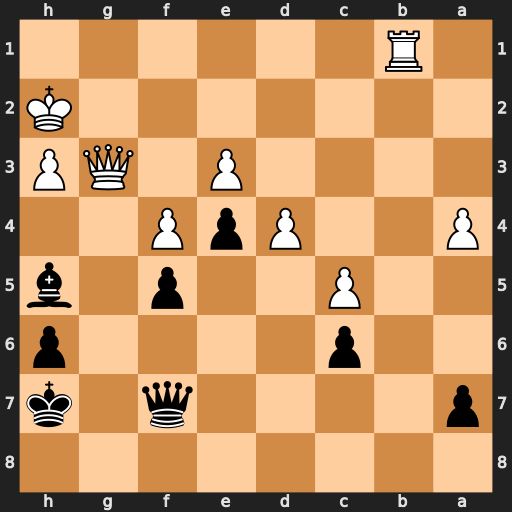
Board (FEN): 8/p4q1k/2p4p/2P2p1b/P2PpP2/4P1QP/7K/1R6
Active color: b
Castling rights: -
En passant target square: -
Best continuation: Qa2+ Qg2 Qxb1